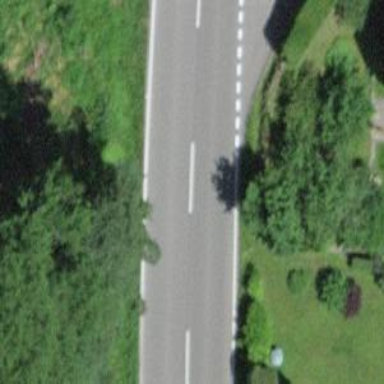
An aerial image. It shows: Secondary road with asphalt surface.